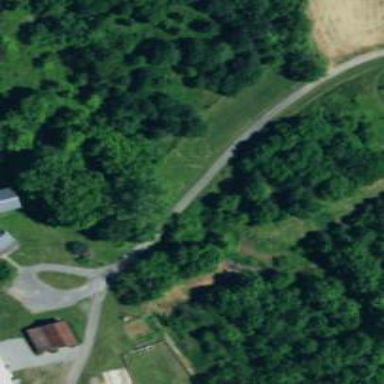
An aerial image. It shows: Driveway that functions as bridge.